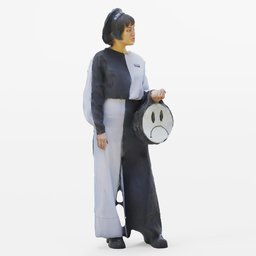
Label: people